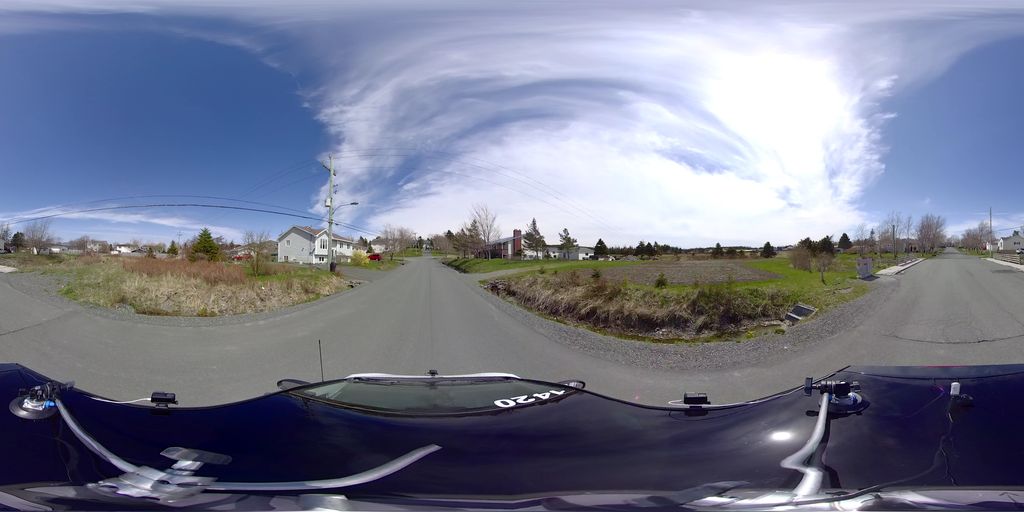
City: st_johns